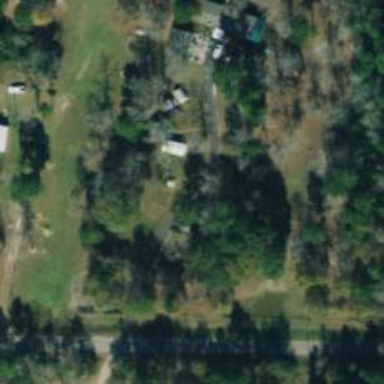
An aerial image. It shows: Driveway.